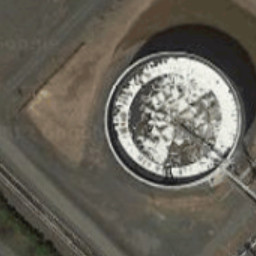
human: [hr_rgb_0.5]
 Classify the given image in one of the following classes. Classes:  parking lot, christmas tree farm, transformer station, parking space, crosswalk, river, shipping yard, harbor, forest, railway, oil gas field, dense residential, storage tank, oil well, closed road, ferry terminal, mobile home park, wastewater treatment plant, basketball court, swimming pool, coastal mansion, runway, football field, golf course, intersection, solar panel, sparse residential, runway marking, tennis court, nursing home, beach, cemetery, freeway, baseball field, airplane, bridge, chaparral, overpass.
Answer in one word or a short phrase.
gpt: storage tank